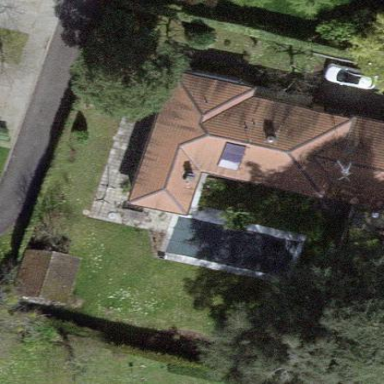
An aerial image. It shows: Garden enclosed by fence.